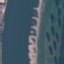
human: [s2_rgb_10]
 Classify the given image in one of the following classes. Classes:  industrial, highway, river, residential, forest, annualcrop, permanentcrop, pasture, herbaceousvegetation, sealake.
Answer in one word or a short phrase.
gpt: River